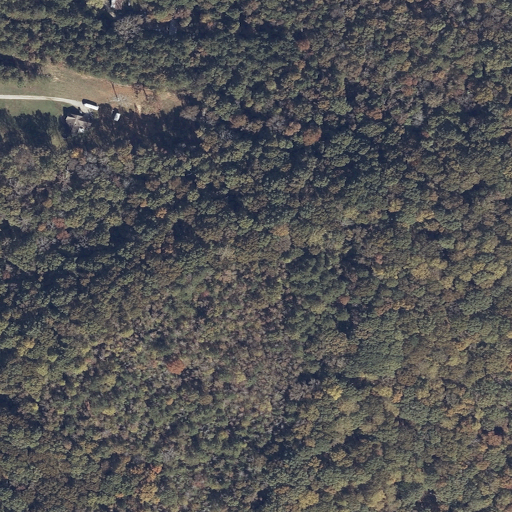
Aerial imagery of mountain in Alabama named Union Hill Mountain containing deciduous forest, evergreen forest, mixed forest, pasture, open development, and low intensity development